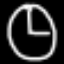
Label: clock